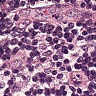
Metastatic tissue present: no